Question: Count the number of objects in the diagram.
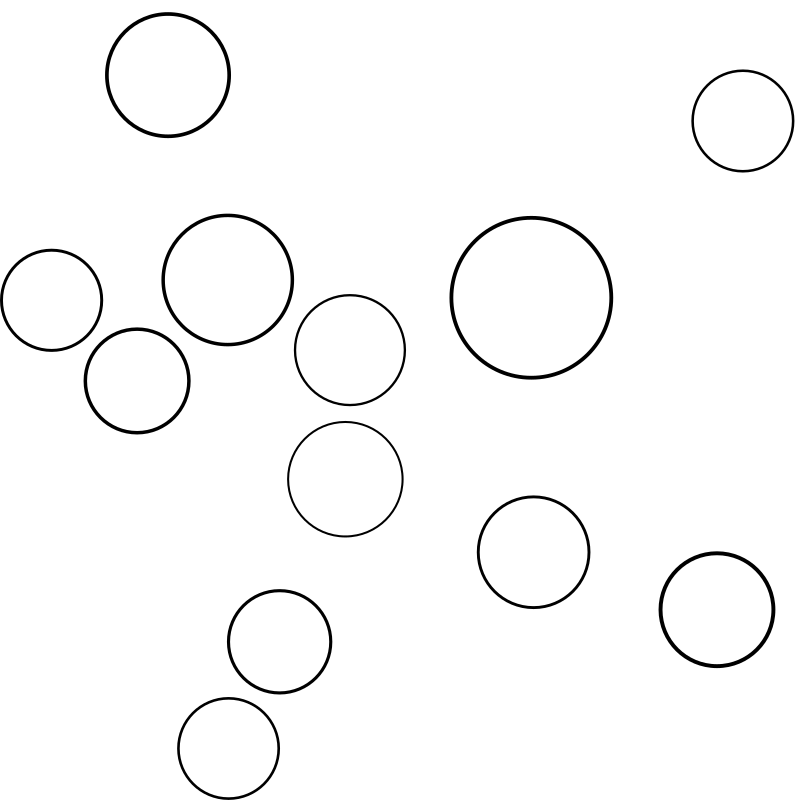
Answer: 12